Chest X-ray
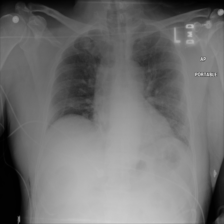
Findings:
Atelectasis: negative
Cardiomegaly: negative
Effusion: negative
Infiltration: negative
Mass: negative
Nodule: negative
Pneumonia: negative
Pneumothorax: negative
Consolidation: negative
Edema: negative
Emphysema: negative
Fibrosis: negative
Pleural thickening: negative
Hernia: negative